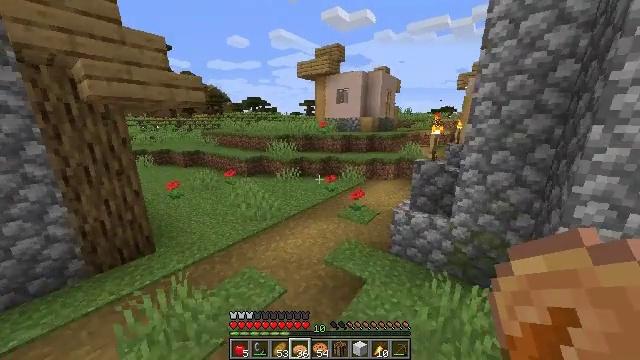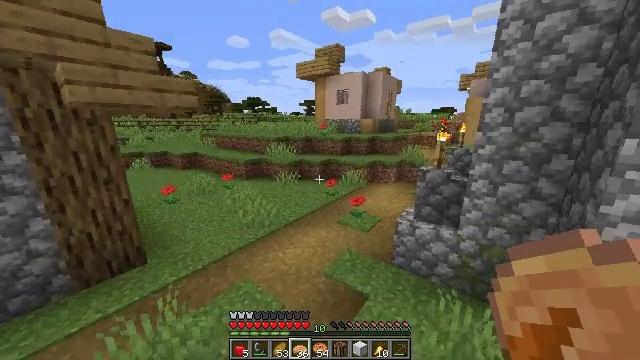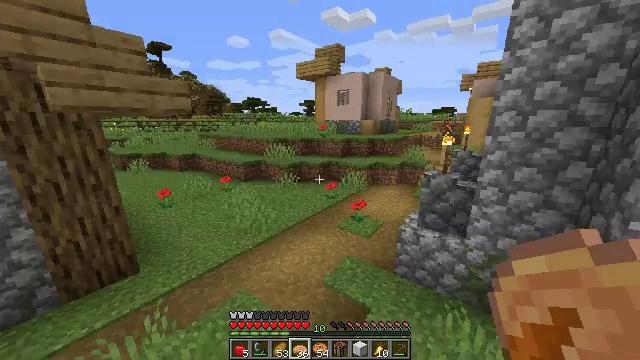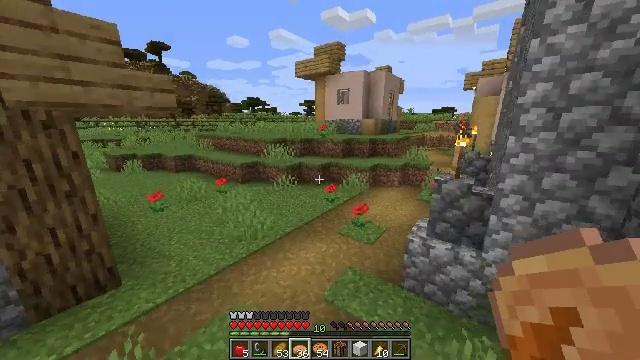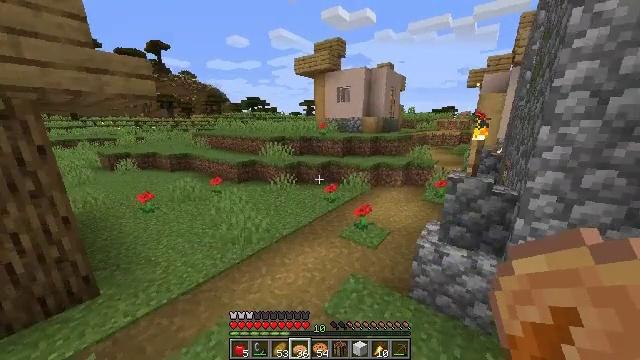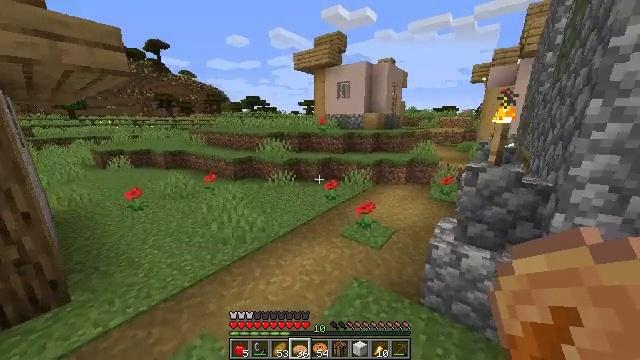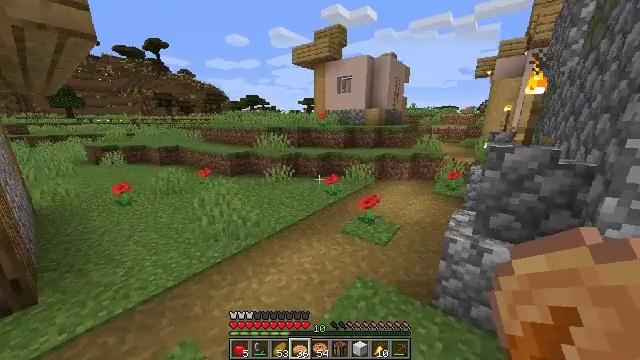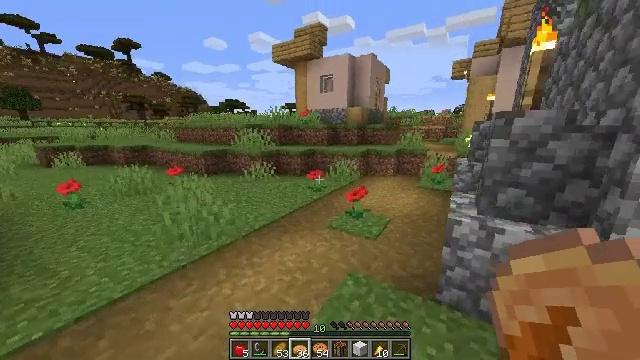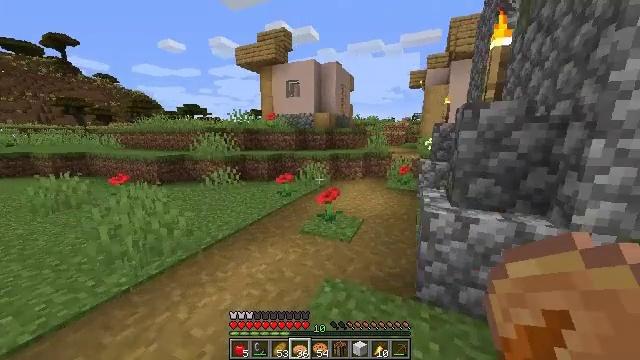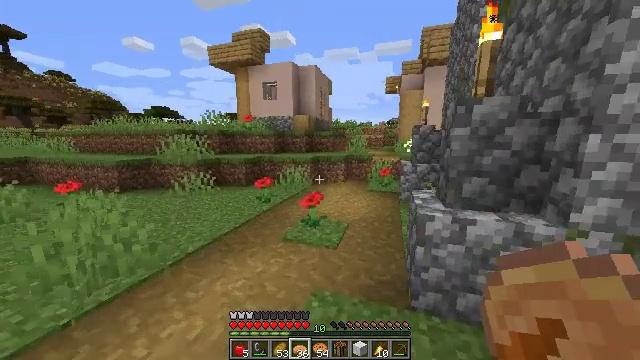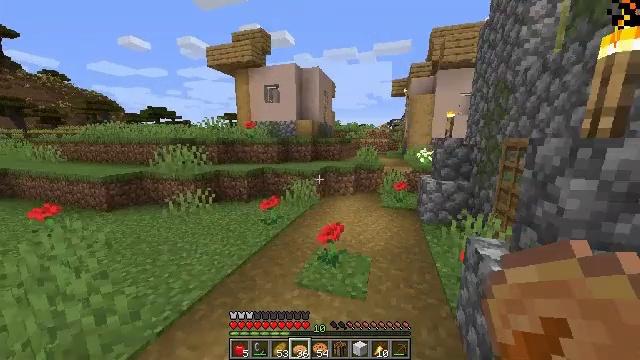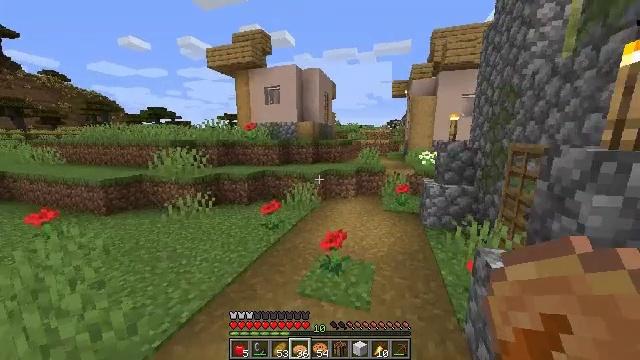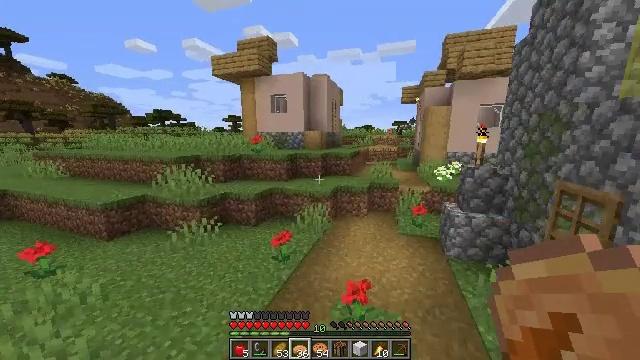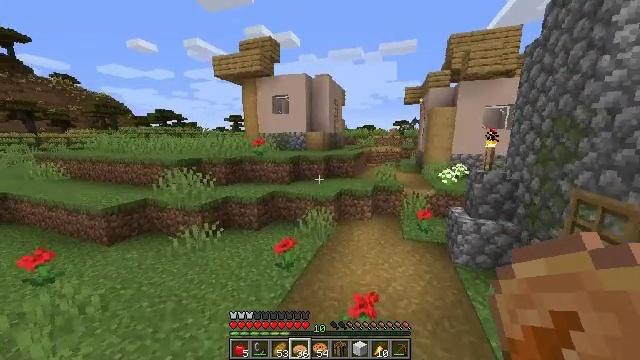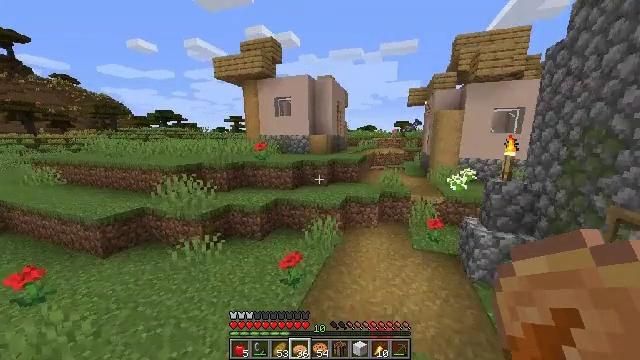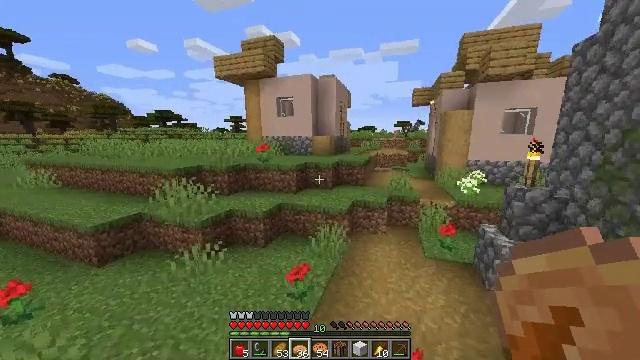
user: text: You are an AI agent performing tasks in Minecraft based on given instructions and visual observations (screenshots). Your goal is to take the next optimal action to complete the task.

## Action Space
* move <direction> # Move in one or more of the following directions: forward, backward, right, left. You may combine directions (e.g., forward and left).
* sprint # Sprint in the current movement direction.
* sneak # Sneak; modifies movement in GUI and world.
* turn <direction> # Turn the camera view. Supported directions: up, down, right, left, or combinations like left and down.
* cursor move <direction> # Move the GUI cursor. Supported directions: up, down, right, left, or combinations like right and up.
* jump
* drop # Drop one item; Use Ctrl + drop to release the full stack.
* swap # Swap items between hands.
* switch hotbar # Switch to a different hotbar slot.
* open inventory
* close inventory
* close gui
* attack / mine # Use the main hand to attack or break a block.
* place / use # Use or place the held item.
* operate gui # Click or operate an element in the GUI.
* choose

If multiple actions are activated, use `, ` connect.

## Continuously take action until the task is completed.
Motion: motion action
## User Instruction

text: Utilize a crafting table to create redstone.
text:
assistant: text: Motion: move forward, jump
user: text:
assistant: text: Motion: move forward, jump
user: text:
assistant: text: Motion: move forward, jump
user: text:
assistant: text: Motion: move forward, jump
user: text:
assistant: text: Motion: move forward, jump
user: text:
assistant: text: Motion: move forward, jump
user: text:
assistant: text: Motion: move forward and move left, turn right and up, jump
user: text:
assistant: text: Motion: move forward and move left, turn right and up
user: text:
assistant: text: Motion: move forward and move left, turn right and up
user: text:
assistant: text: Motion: move forward and move left, jump
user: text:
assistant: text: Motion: move forward and move left, jump
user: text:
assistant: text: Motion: move forward and move left, jump
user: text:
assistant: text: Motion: move forward and move left, jump
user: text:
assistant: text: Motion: move forward and move left, jump
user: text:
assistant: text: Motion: move forward and move left, jump
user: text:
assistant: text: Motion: move forward and move left, jump
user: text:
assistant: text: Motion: move forward and move left, jump
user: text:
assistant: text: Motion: move forward and move left, turn left, jump
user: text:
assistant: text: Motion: move forward and move left
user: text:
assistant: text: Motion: move forward and move left, turn left and down
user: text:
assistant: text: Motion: move forward, turn left
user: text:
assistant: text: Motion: move forward, turn left
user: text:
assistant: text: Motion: move forward, turn right
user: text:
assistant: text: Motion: move forward, turn right
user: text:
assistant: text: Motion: move forward, turn right, open inventory
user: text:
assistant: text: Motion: open inventory
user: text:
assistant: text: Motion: open inventory
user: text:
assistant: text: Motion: no_op
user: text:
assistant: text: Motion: no_op
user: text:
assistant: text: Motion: no_op